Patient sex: M
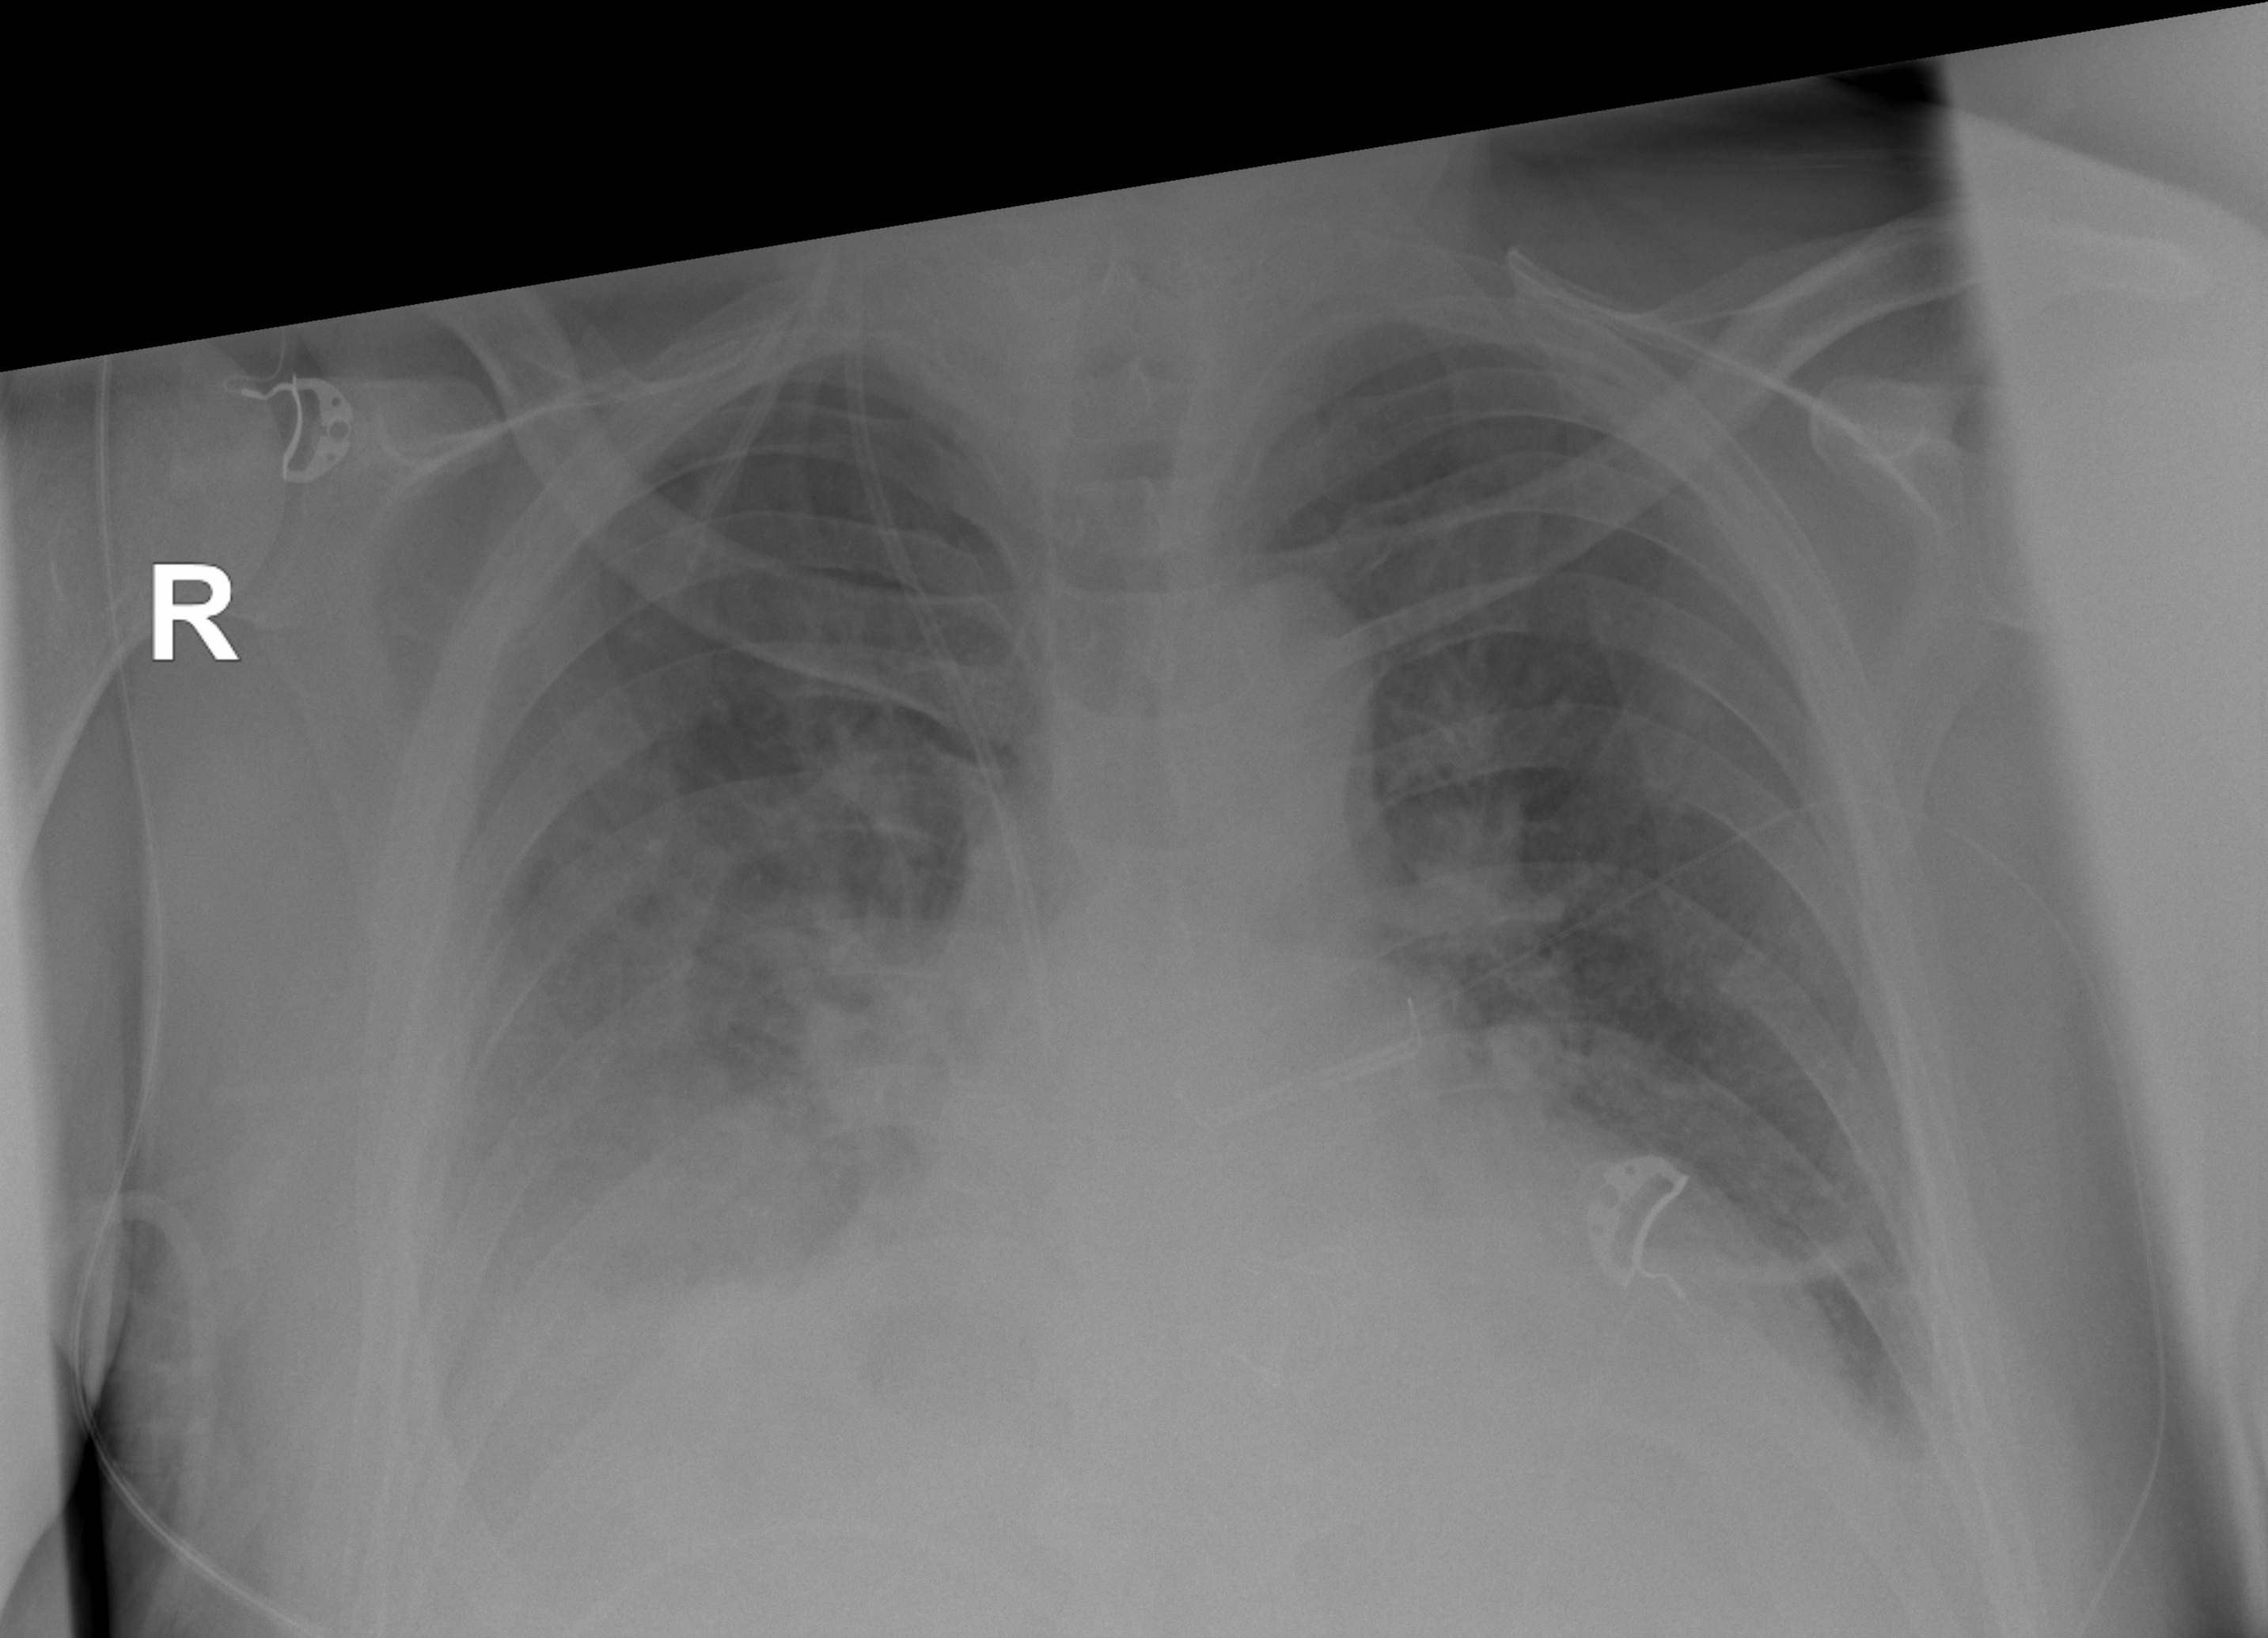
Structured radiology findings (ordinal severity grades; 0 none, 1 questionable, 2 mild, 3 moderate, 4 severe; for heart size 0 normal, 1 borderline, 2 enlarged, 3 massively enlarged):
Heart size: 2
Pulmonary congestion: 3
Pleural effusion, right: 3
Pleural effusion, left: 2
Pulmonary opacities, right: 3
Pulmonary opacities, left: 2
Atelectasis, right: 3
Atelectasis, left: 2